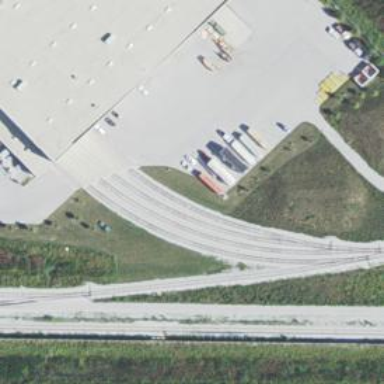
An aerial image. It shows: Railway spur service.